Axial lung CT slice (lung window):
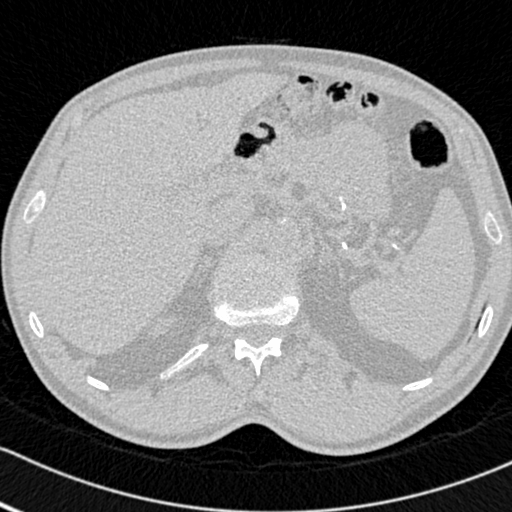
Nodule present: no